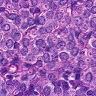
Metastatic tissue present: yes